五年级 · 立体几何学
左图是一个由若干个小正方体搭建而成的几何体从正面和左面看到的图形, 小刚用小正方体搭建以后, 认为右图中的三个图形都可以是该几何体从上面看到的图形, 你同意他的看法吗? 并写出每个图形最少用了多少个小正方体?

从正面看

从左面看

(1)

(2)

(3)
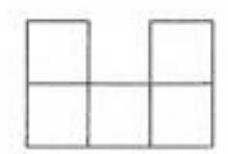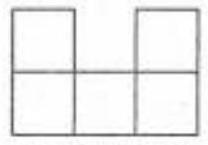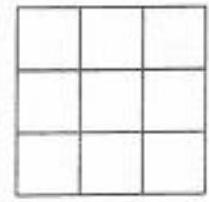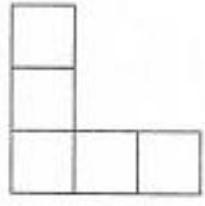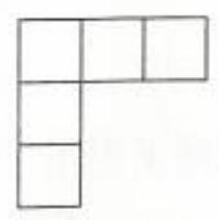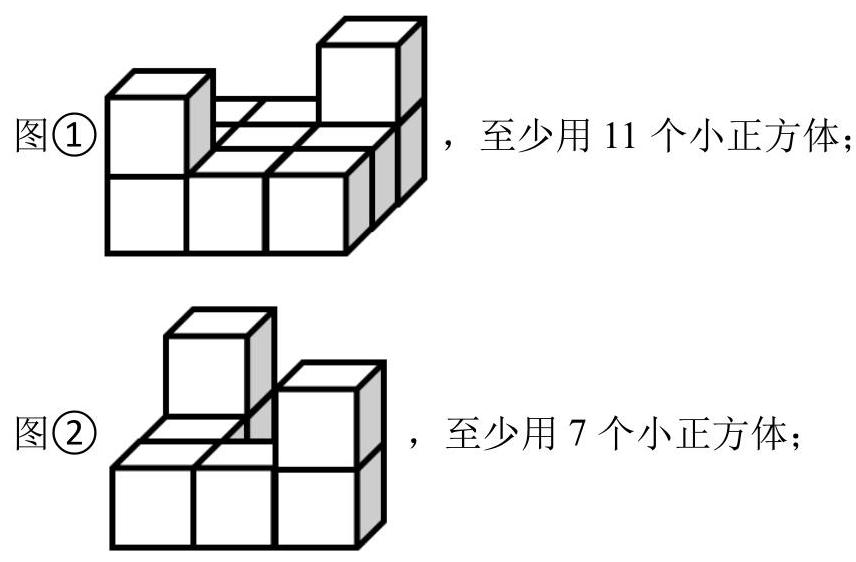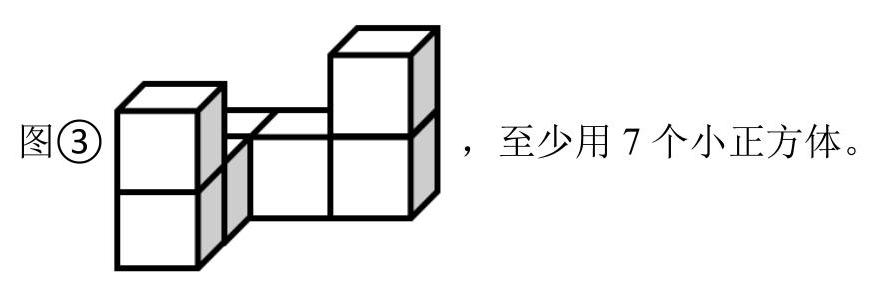
答案: 解 同意小刚的看法, 如图所示: